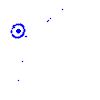
Particle: kaon